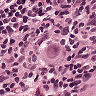
Metastatic tissue present: yes